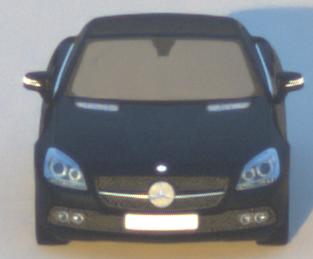
Make: Mercedes-Benz
Model: SLK 200
Detailed model: SLK-Class (172)
Model produced from: 2011/03
Model produced until: 2015/04
Doors: 2
Color: black
Road condition: dry road
Daytime: sunrise or sunset
Contrast: medium contrast